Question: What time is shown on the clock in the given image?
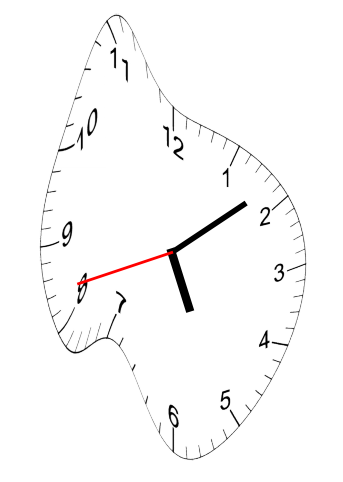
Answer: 05:08:42